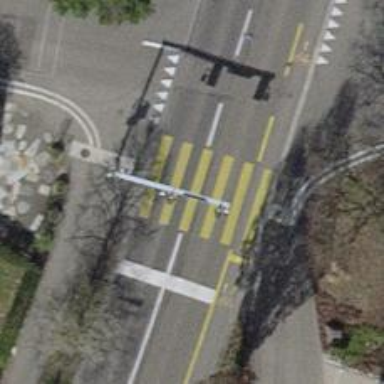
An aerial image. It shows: Road with traffic signals and zebra crossing with zebra markings.